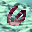
Label: 6